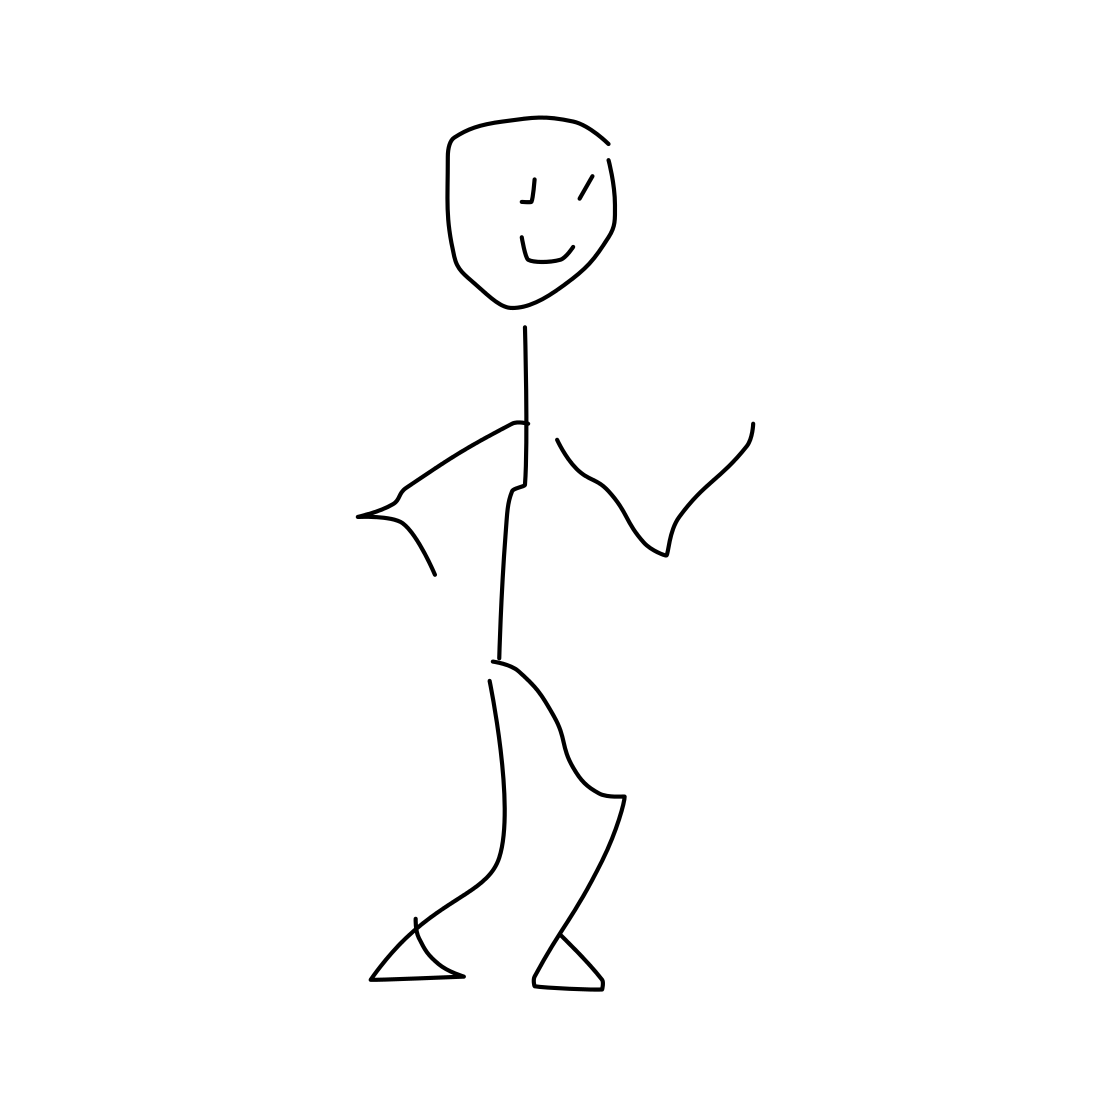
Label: person walking